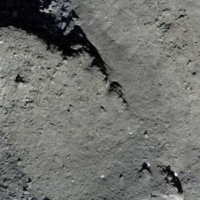
EUNIS habitat code: 48
Species observed at this site:
Saxifraga aizoides